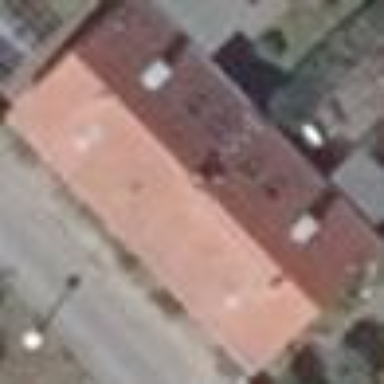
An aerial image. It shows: Gabled roof with roof tiles on terrace building. The roof orientation is along the building.